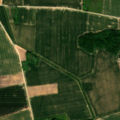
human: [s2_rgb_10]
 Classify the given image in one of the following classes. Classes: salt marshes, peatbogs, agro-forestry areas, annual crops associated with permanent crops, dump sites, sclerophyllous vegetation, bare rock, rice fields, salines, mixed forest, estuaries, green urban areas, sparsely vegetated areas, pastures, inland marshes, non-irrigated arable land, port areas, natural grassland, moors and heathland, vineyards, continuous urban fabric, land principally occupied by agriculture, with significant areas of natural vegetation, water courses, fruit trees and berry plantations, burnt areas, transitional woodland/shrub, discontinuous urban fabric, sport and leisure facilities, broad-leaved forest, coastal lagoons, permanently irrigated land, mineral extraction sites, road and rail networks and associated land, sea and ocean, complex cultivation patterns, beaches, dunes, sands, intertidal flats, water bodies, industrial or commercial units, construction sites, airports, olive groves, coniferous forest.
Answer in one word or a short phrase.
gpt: non-irrigated arable land, broad-leaved forest